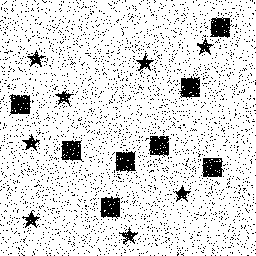
Squares: 8
Triangles: 0
Stars: 8
Total shapes: 16